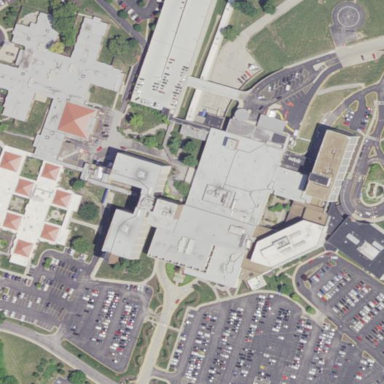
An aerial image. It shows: Hospital with helipad for emergency medical services.